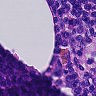
Metastatic tissue present: no